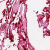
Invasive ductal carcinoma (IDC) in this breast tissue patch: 0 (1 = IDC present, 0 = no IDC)